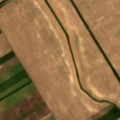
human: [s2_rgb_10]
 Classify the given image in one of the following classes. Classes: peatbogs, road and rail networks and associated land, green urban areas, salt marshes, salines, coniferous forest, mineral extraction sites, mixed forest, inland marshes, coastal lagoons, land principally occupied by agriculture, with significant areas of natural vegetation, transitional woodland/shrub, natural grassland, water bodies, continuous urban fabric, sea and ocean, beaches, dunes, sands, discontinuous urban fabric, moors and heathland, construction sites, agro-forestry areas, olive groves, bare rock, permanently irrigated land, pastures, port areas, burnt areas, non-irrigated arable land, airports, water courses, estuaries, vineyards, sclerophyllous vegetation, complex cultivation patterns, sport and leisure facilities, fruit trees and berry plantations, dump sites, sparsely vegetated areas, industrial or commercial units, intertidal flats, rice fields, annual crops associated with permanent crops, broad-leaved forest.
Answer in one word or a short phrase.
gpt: non-irrigated arable land